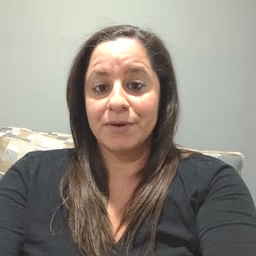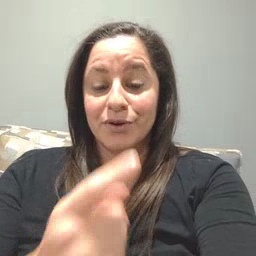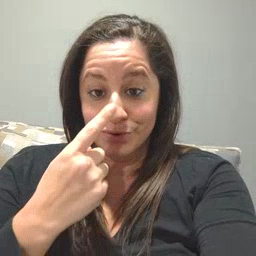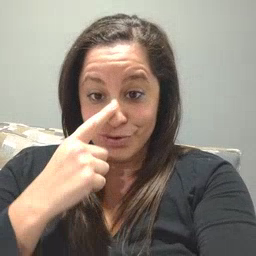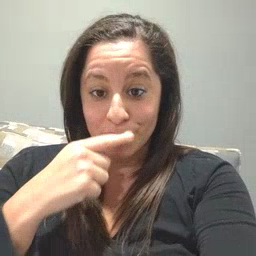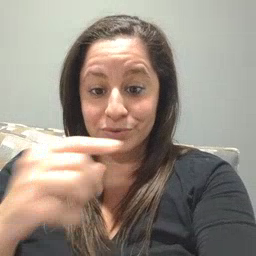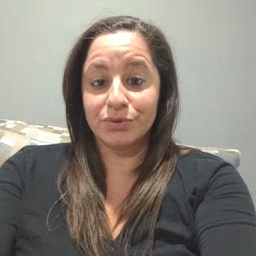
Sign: noisy